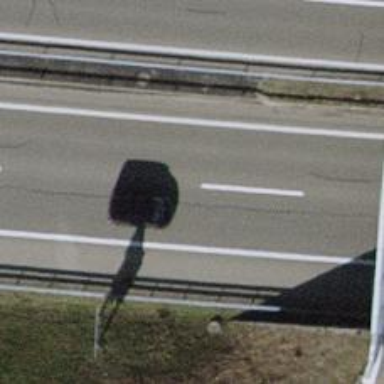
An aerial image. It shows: Asphalt motorway.